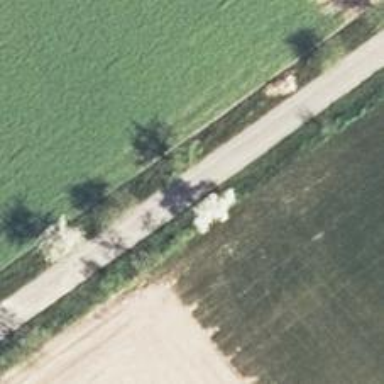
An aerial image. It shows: Unclassified paved road.